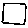
Label: square